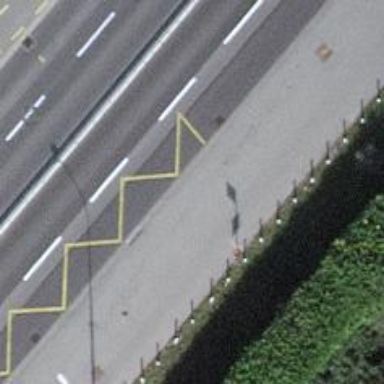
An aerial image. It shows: Sidewalk made of asphalt leading to platform for public transport.